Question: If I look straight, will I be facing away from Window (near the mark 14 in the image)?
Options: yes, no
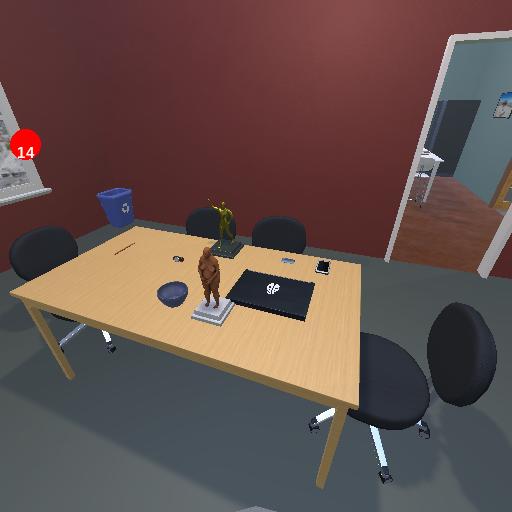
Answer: yes